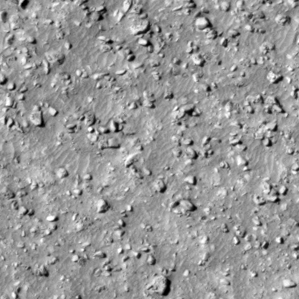
Label: non_frost